Here is the continuous-wavelet rendering of a rotor kit's vibration signal. Determine the machine's mechanical condition. Answer with exactly one of: normal, misalignment, unbalance, looseness.
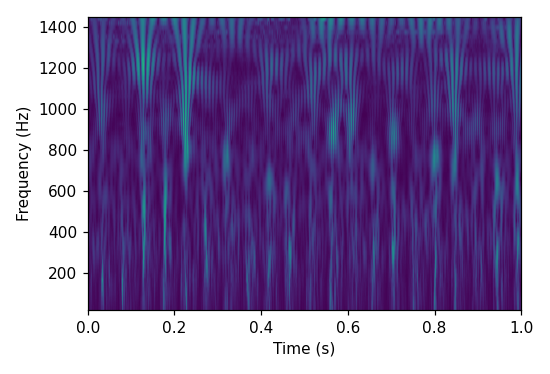
Answer: looseness